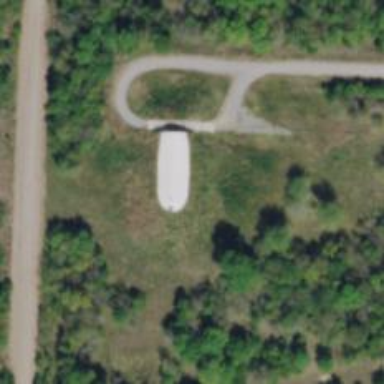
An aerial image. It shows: Military bunker for protection and defense.